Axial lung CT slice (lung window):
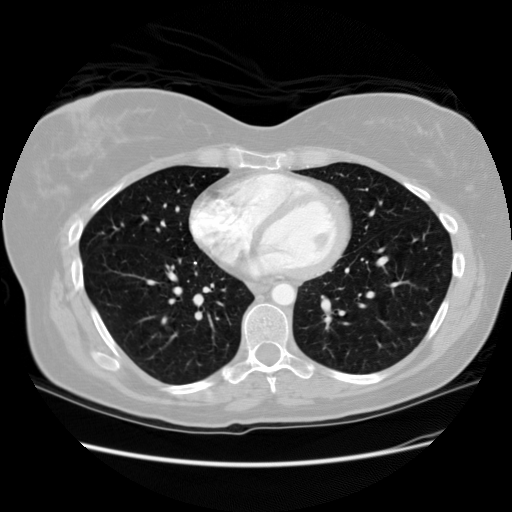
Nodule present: no